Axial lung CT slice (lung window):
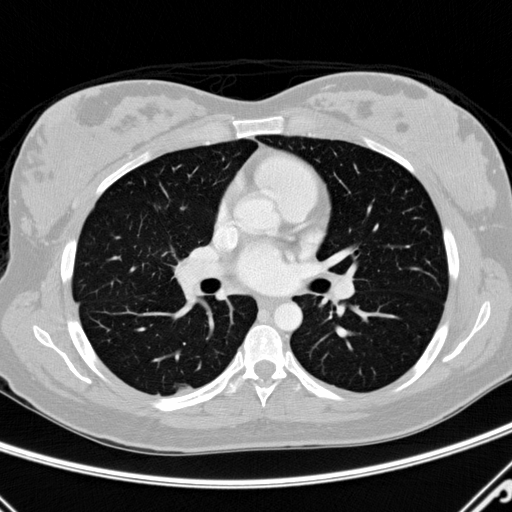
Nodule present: yes
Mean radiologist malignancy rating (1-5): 3